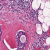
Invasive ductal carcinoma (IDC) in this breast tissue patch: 0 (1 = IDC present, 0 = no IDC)